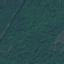
Land use / land cover class: Forest